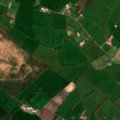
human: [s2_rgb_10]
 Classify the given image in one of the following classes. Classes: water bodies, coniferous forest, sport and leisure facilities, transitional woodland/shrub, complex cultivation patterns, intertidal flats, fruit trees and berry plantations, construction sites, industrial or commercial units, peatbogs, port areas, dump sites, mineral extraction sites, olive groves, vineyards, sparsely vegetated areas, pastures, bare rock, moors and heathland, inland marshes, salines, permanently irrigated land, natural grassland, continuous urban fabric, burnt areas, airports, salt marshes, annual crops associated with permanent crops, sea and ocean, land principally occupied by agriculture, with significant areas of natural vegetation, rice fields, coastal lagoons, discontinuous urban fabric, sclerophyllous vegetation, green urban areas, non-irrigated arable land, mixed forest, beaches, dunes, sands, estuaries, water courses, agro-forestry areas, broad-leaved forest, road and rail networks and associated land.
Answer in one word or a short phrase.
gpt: pastures, mixed forest